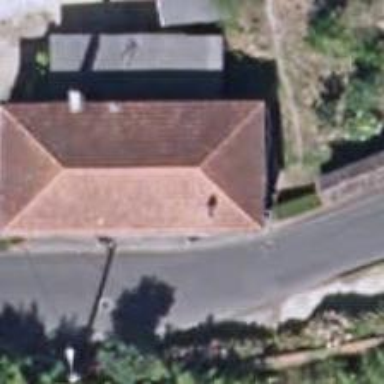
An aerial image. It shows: Simple house.